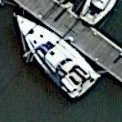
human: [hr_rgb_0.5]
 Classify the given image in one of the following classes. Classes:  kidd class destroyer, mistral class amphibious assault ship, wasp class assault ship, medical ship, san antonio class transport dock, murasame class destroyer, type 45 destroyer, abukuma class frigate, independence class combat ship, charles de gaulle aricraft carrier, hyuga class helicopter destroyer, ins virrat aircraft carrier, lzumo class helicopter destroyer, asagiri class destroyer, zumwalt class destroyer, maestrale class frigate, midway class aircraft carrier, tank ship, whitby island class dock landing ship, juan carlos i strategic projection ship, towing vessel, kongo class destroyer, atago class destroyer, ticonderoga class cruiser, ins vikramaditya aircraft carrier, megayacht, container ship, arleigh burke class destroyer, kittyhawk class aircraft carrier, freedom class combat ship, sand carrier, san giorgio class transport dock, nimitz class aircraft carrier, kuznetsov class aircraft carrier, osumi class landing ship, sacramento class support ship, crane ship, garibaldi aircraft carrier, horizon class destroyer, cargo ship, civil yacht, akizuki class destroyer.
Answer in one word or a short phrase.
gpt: Civil yacht